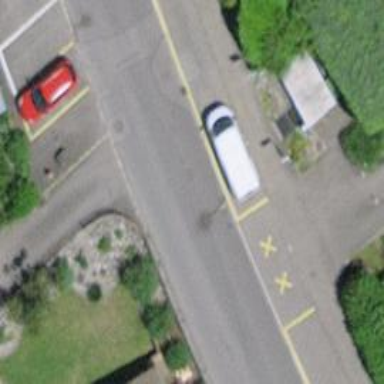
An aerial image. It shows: Public transport stop position.